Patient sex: F
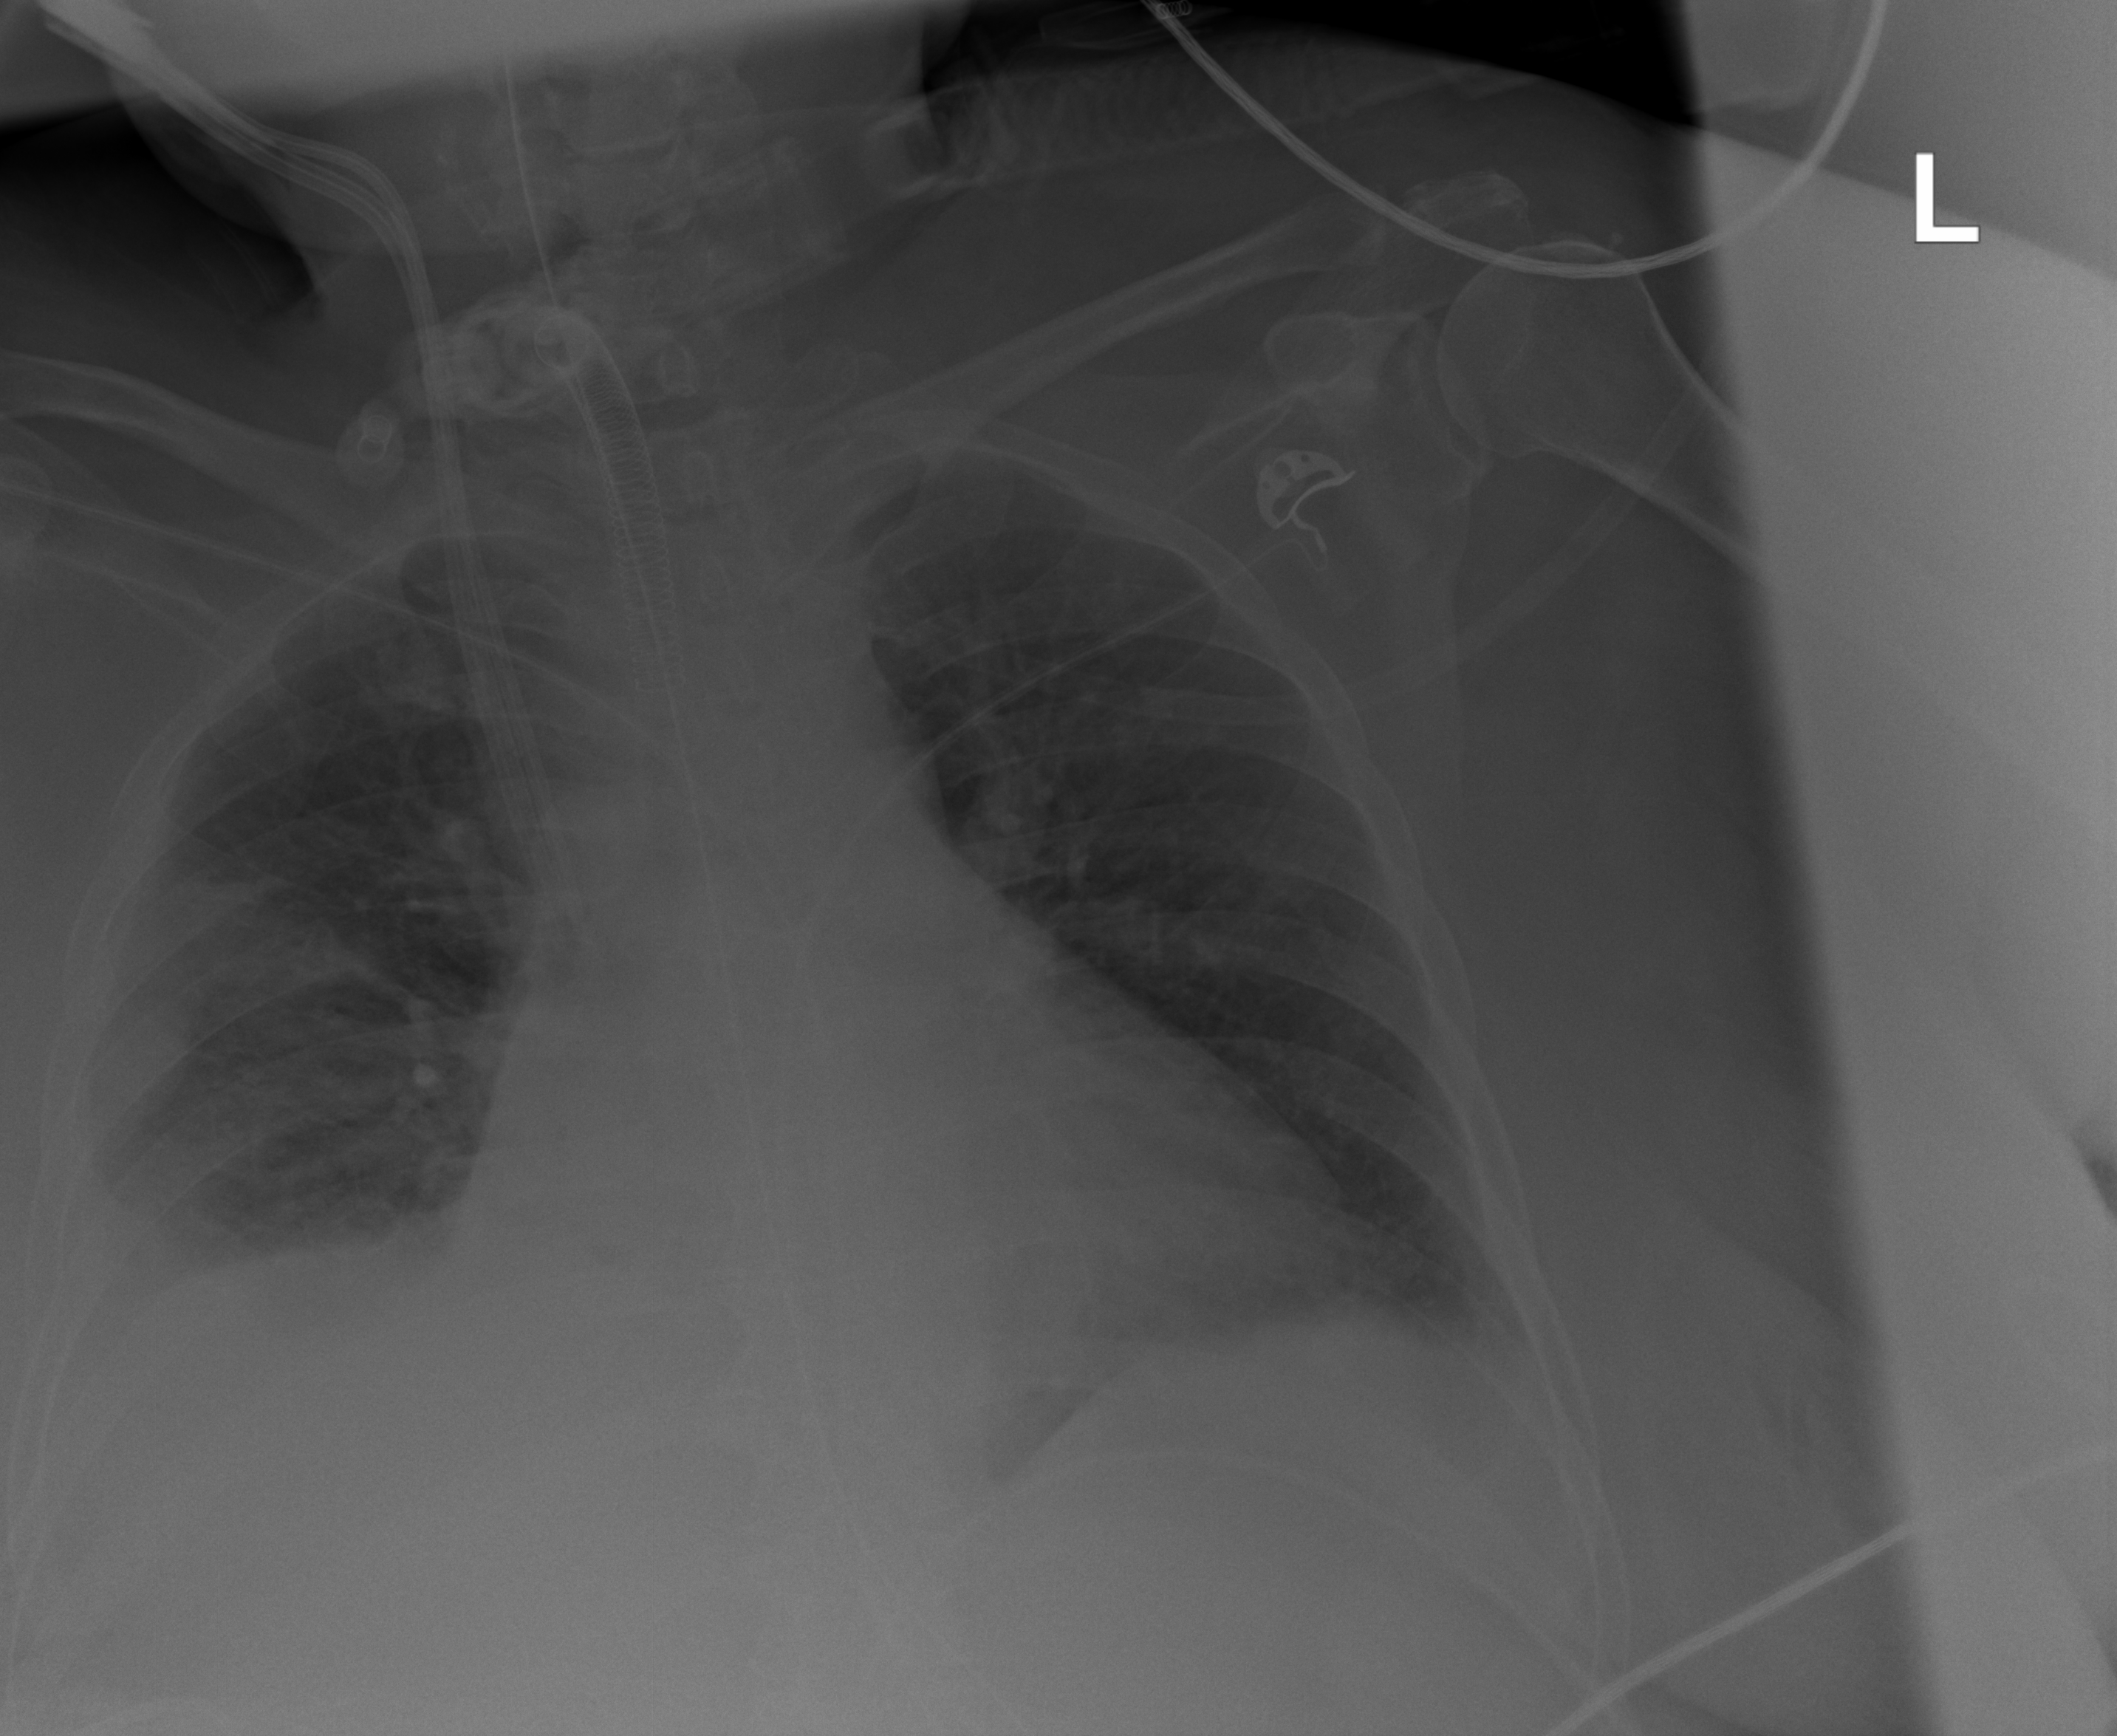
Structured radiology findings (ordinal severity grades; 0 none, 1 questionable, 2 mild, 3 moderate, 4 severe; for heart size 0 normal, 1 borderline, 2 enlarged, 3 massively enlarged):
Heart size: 1
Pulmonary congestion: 0
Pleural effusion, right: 3
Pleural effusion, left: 2
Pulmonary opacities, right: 2
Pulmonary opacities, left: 0
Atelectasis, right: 3
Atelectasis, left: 2